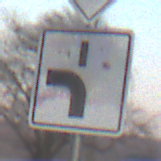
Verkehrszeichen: VerlaufVorfahrtsstrasse5
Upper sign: Vorfahrtsstrasse
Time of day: SunriseSunset
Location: Outdoor (Nature)
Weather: Clear
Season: Winter
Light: Natural